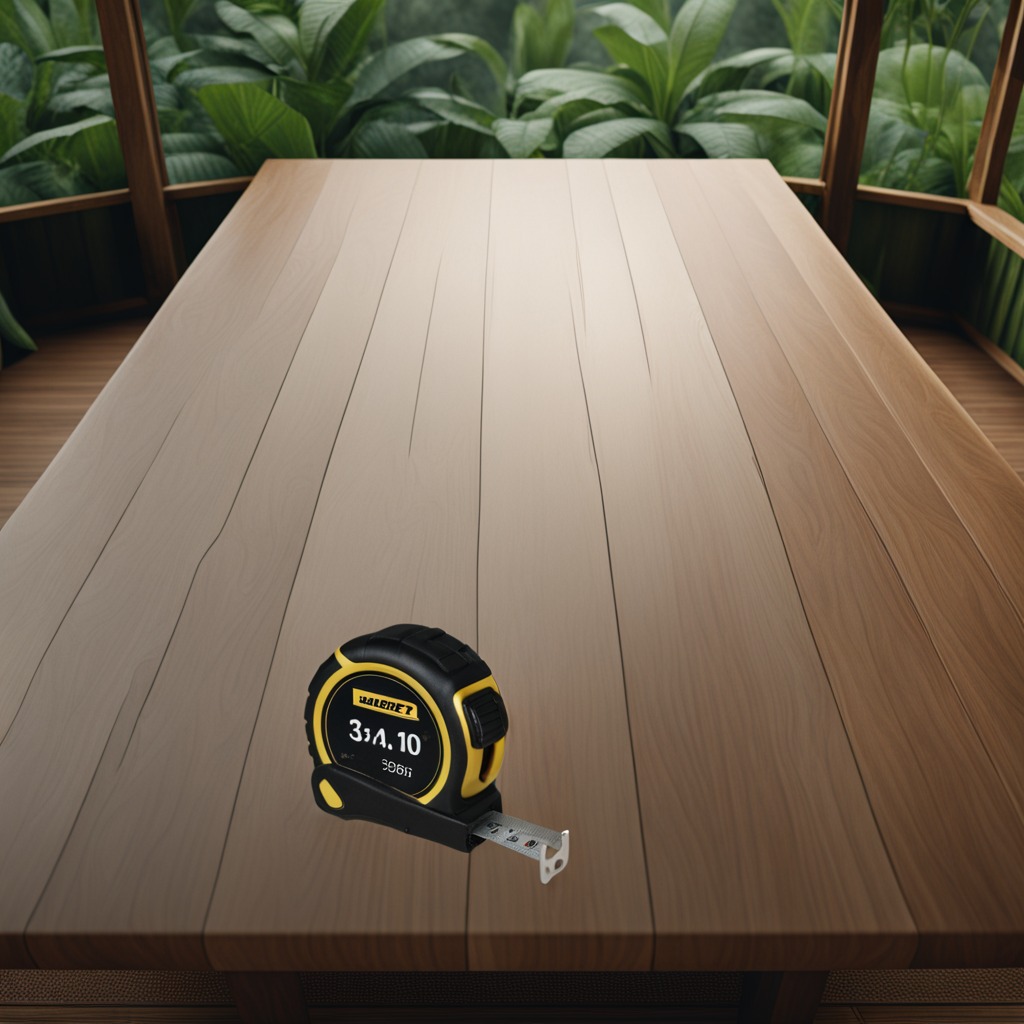
A measuring tape is lying on the wooden table inside a jungle field workshop tent.